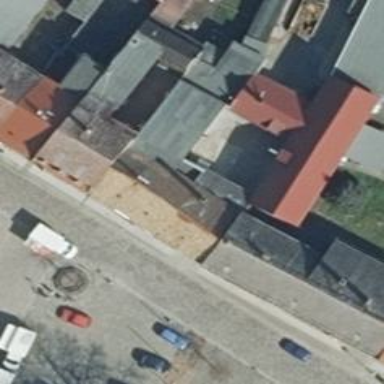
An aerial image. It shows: House with gabled roof covered in red roof tiles. The roof orientation is along the building.